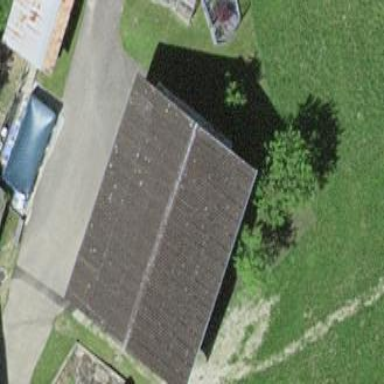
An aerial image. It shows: Shed building with gabled roof shape.